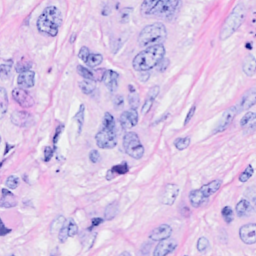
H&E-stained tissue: Breast